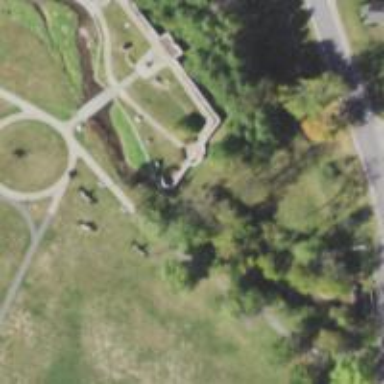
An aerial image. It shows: Historical site featuring war memorial.